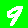
Digit: 9